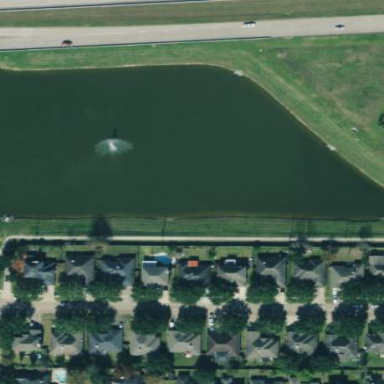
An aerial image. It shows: Retention basin with water.